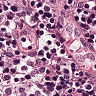
Metastatic tissue present: no